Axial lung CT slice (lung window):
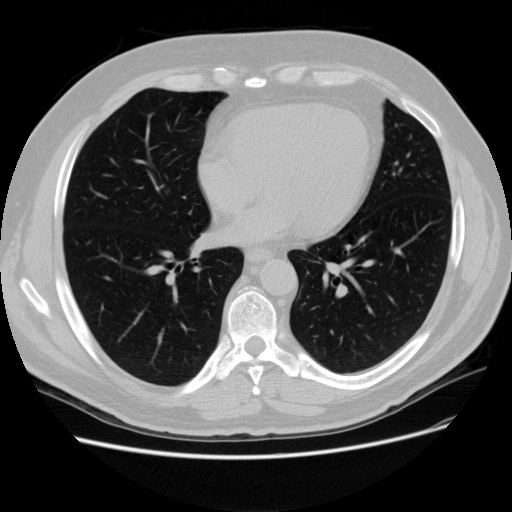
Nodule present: no